Interaction volume radius: 10 \u00c5
Interaction volume height: 10 \u00c5
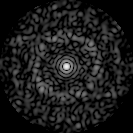
Disorder parameter: 0.8476